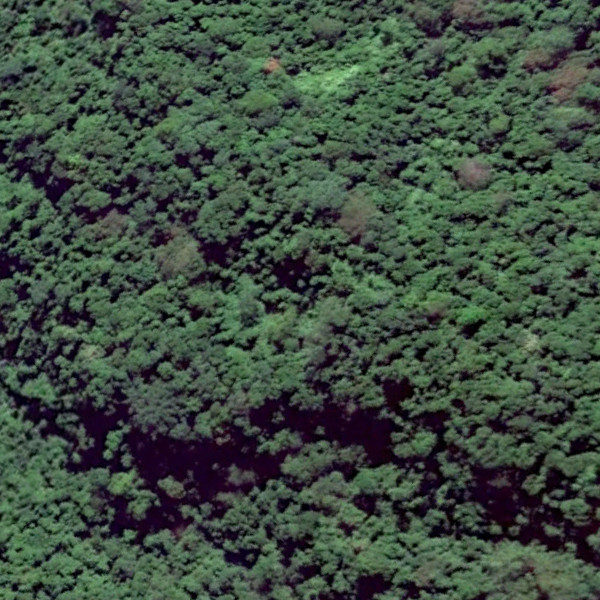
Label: Forest